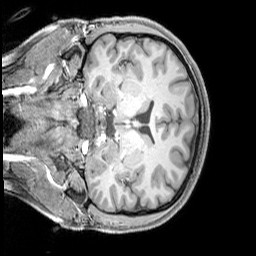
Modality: T1w
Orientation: coronal
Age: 23
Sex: female
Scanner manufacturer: siemens
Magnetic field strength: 3 T
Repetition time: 2.3 s
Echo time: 0.00226 s